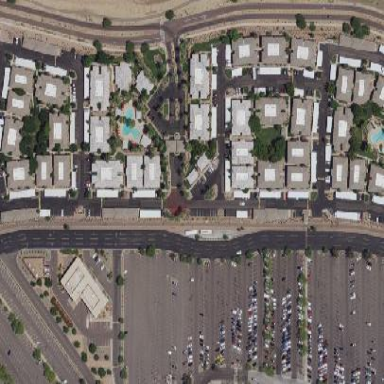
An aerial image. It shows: Residential area with apartments.